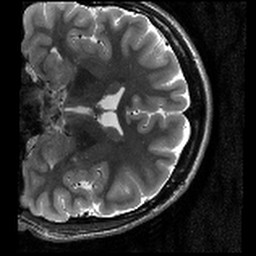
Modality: T2w
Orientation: coronal
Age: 20
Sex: male
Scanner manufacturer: siemens
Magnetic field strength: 3 T
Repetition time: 8.02 s
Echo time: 0.08 s